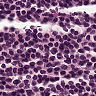
Metastatic tissue present: no